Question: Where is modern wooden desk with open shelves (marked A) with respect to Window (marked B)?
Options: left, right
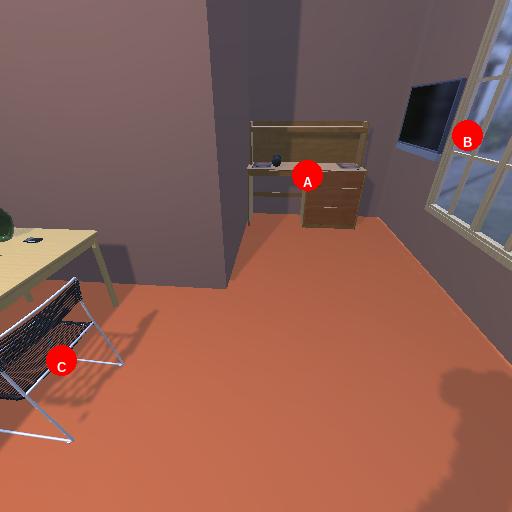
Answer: left